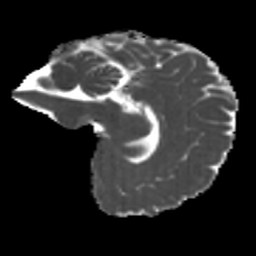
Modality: MD
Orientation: sagittal
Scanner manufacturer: siemens
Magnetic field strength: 3 T
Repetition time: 4 s
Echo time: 0.0594 s